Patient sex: M
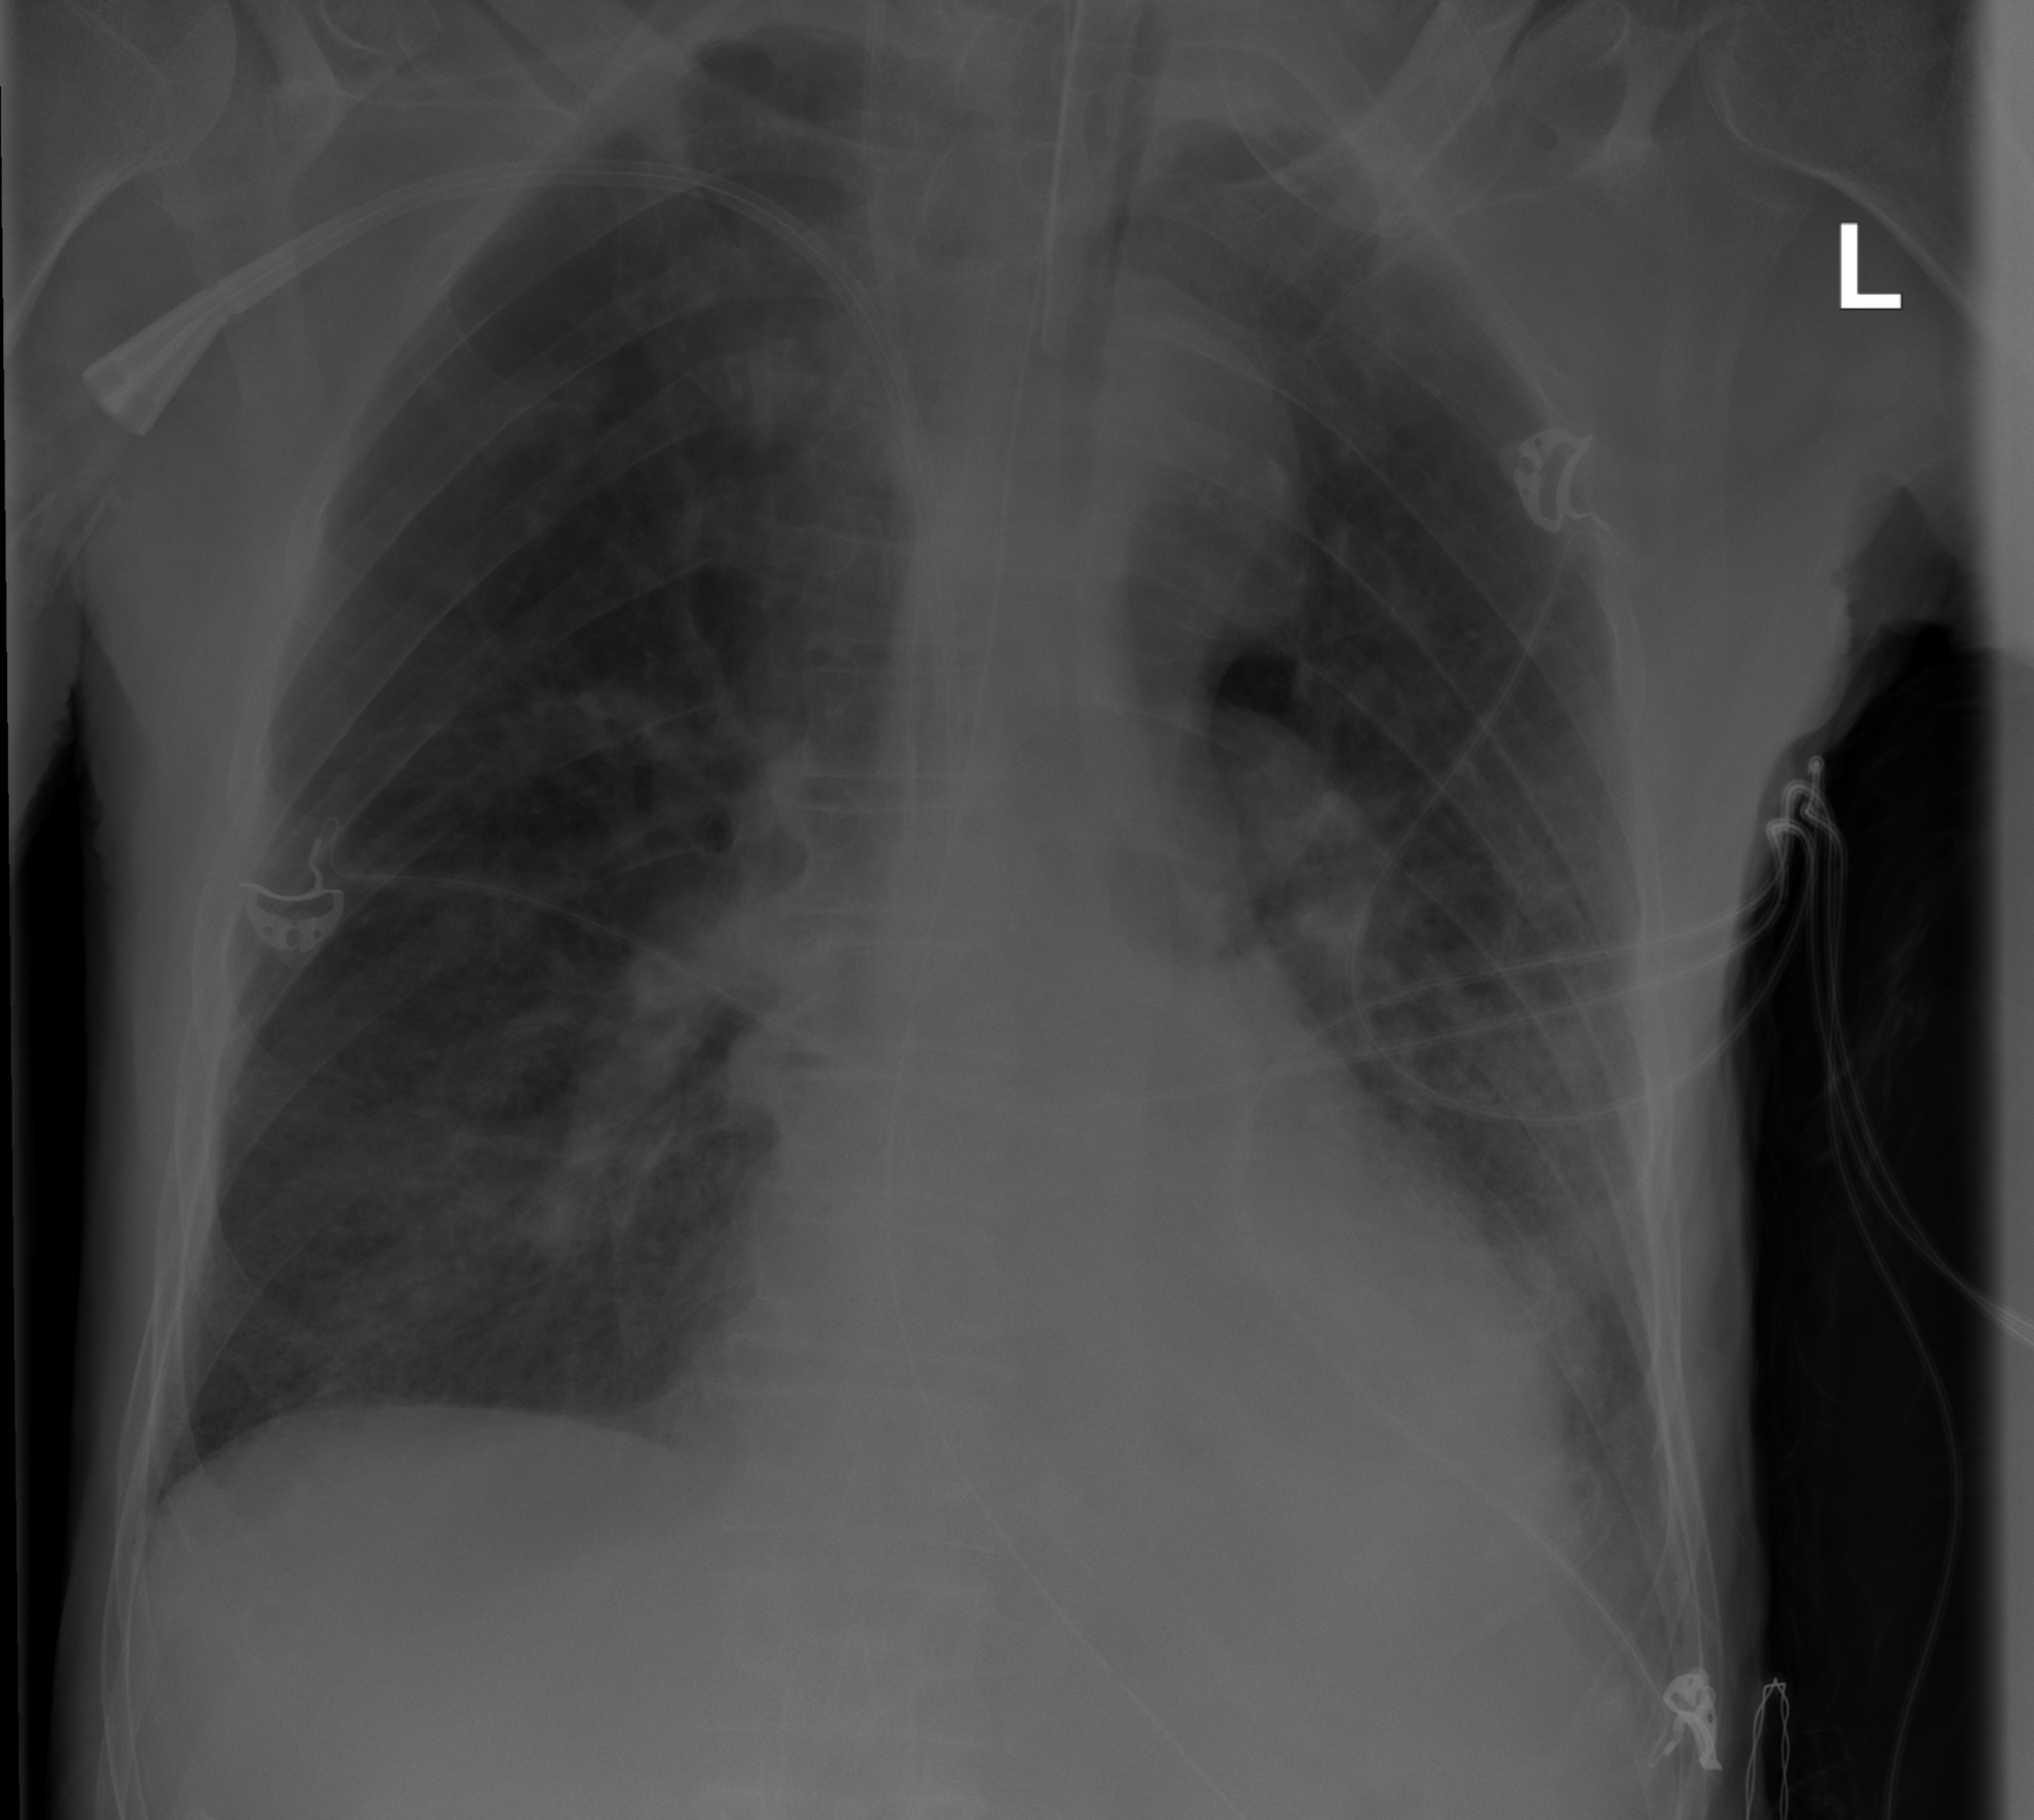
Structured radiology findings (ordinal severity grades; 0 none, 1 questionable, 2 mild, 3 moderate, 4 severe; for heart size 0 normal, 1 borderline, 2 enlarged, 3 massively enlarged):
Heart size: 1
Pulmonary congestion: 2
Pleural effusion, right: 0
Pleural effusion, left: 2
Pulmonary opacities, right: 0
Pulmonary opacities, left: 0
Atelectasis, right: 0
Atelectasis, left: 2